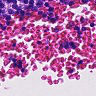
Metastatic tissue present: no